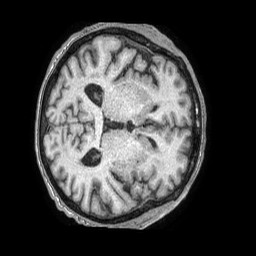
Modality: T1w
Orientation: axial
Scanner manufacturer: philips
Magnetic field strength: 1.5 T
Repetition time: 0.007572 s
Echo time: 0.003451 s